Interaction volume radius: 10 \u00c5
Interaction volume height: 30 \u00c5
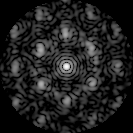
Disorder parameter: 0.5946